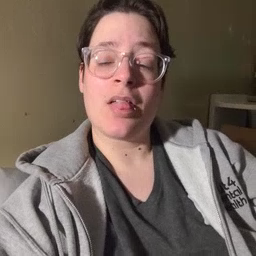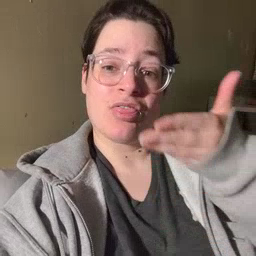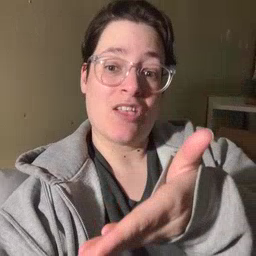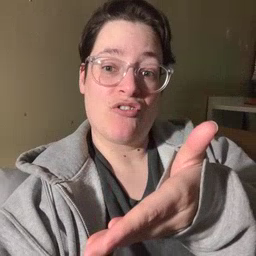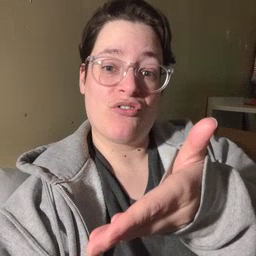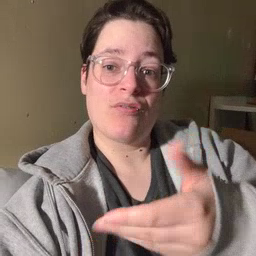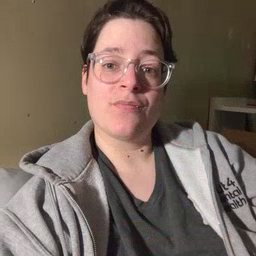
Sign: there